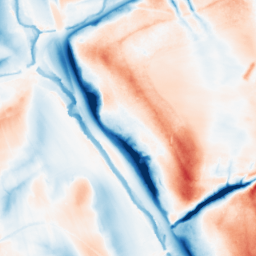
Category: classical
Decomposition family: gaussian_anisotropic
Decomposition parameters: sigma_x: 20
sigma_y: 5
Upsampling method: bilinear
Upsampling parameters: scale: 8
Upsampling scale: 8